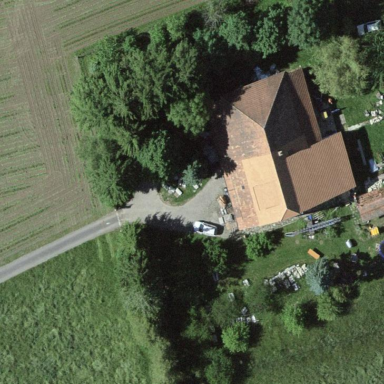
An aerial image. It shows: Farm building.